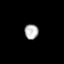
Tissue: prostate
Cell type: T cells
Senescence score: 0.7129
Nuclear area (px): 204
Mean DAPI intensity: 176.652